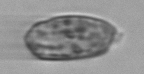
Label: Katodinium_or_Torodinium